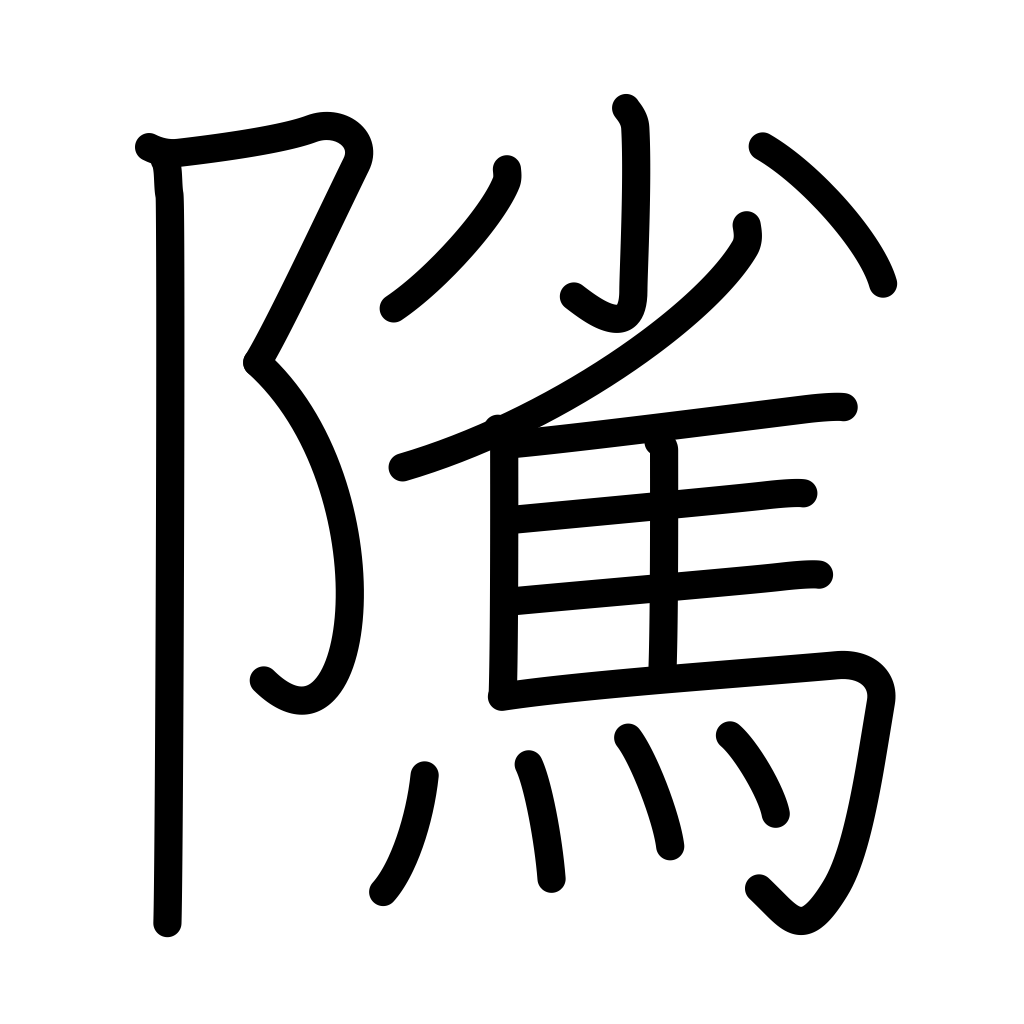
Meaning: stallion, climb, make